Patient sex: M
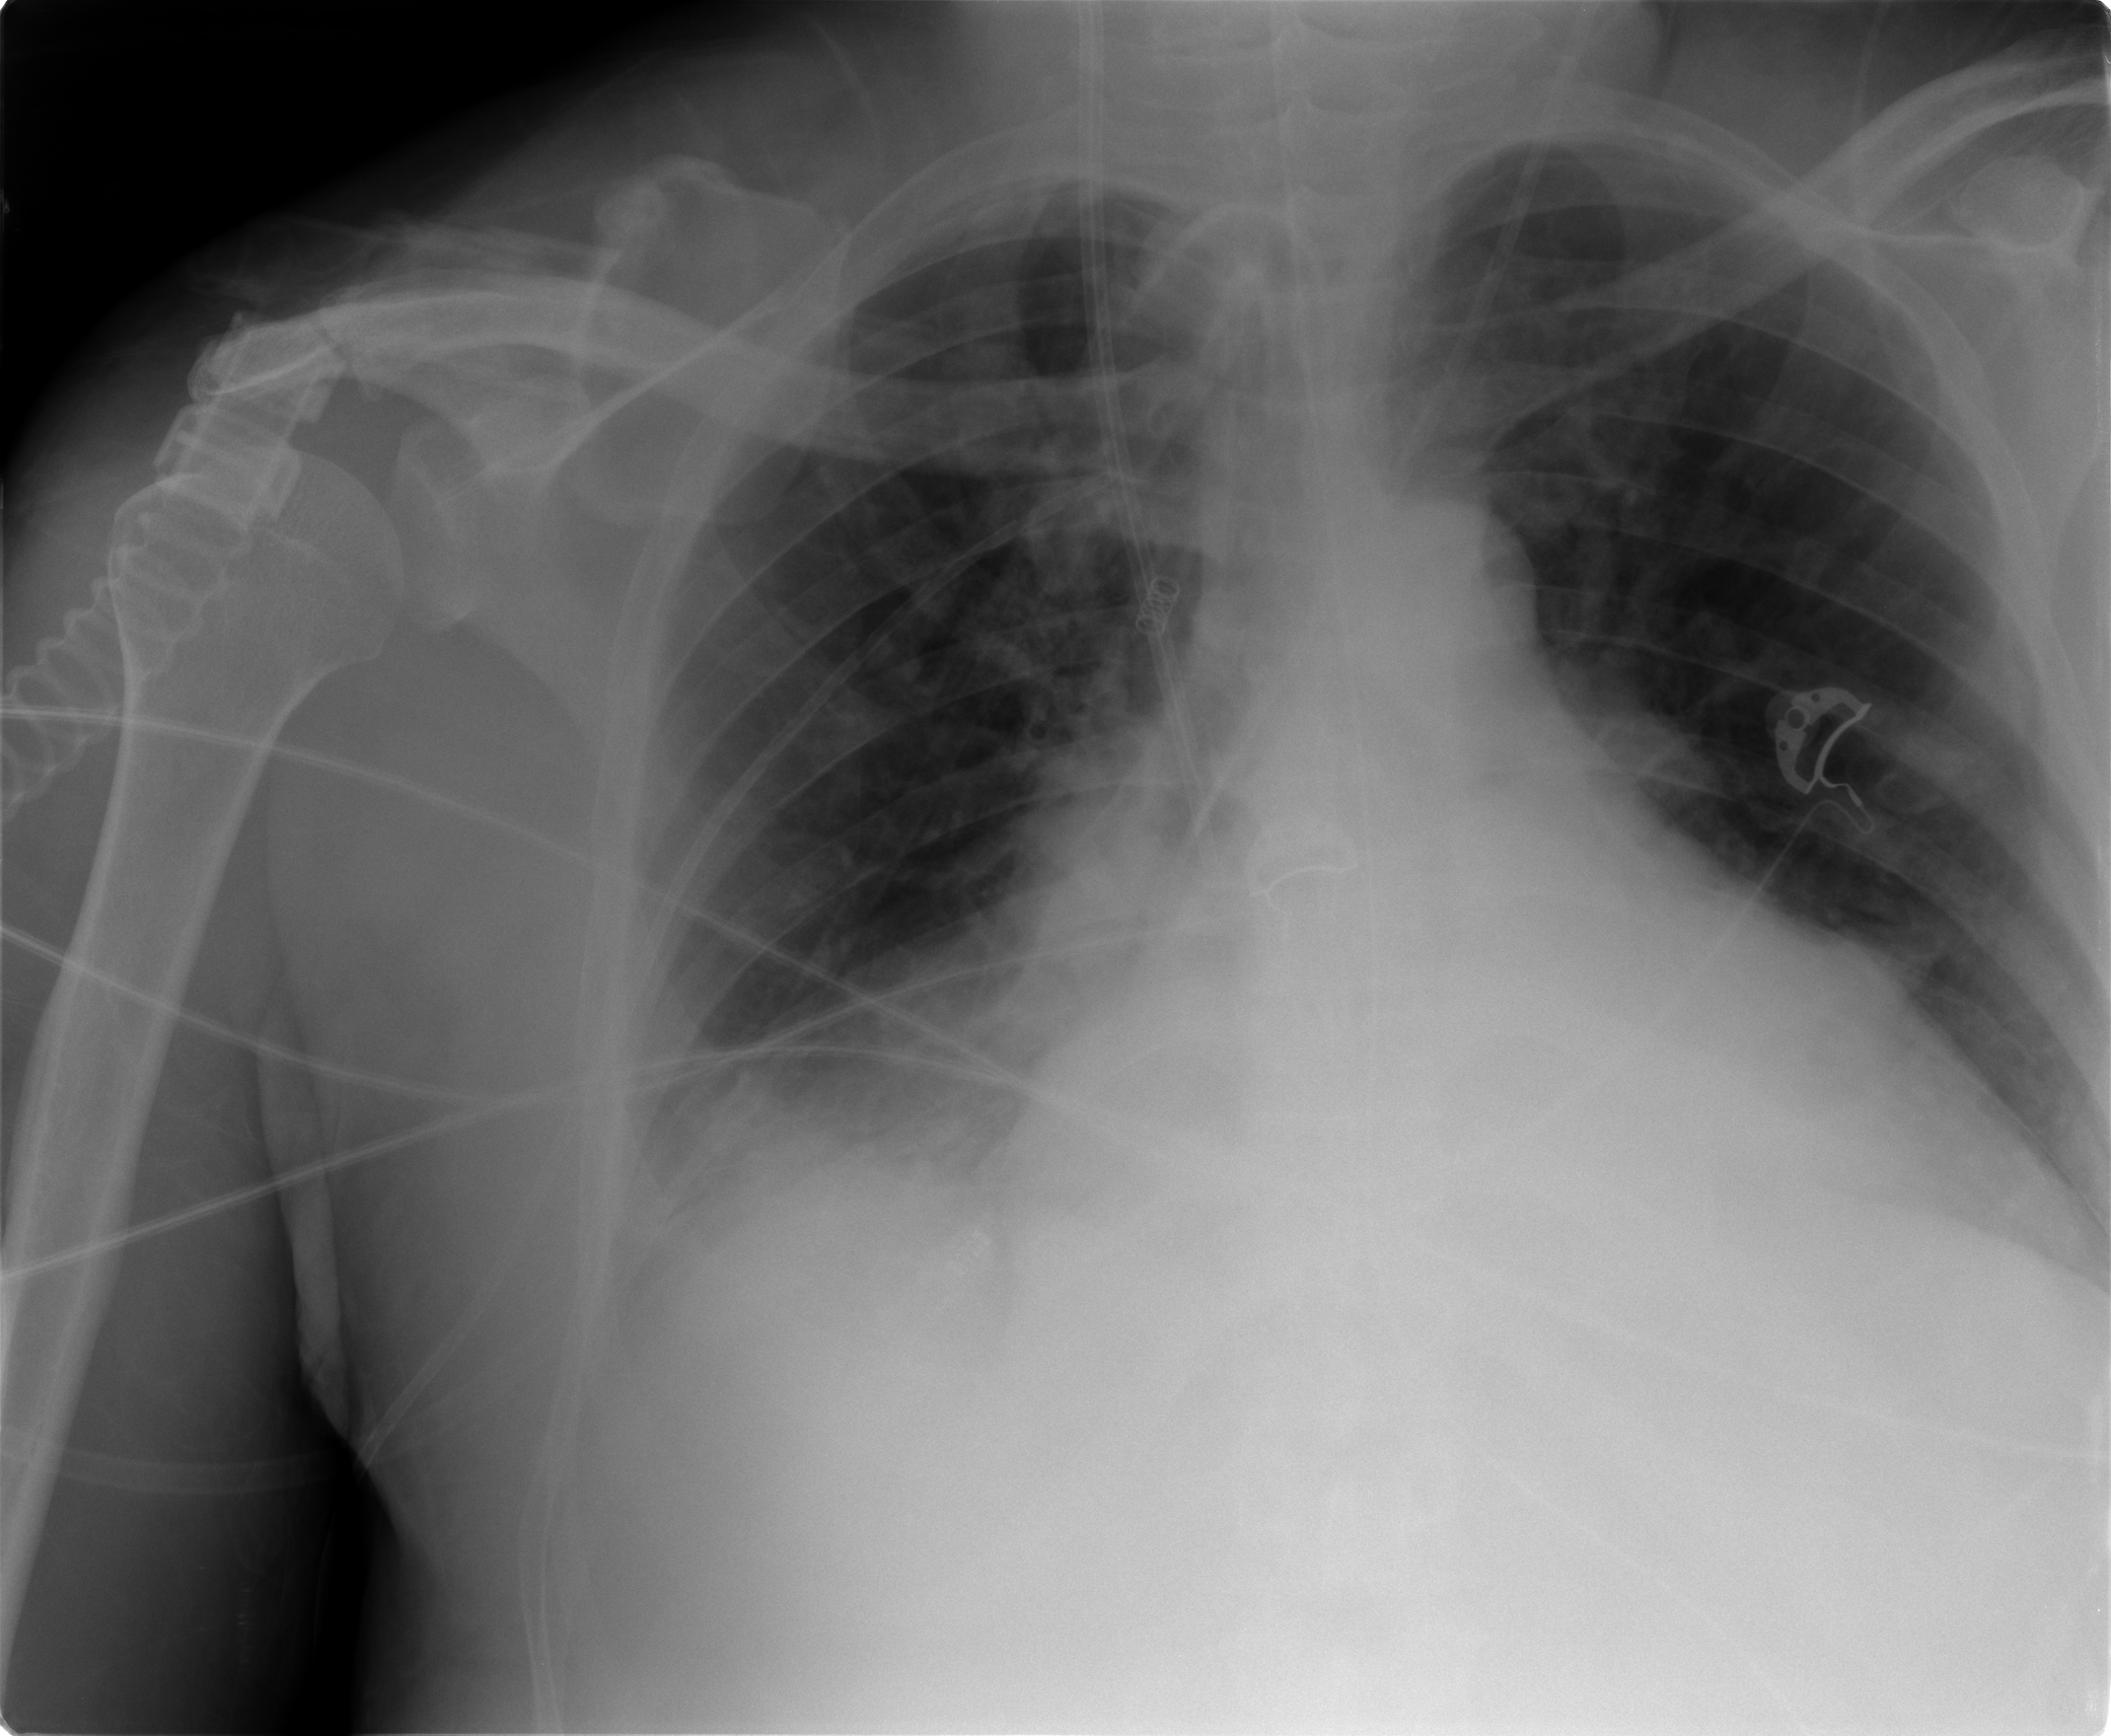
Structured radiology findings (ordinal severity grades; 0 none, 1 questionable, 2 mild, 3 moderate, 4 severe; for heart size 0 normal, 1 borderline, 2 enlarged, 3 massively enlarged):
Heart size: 2
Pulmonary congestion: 2
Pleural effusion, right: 2
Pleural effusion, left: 0
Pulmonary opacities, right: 0
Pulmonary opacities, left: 0
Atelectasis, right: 2
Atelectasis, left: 0